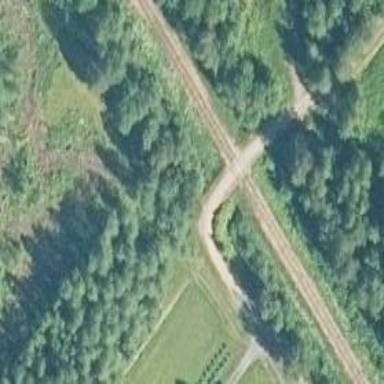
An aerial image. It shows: Level crossing with saltire markings.